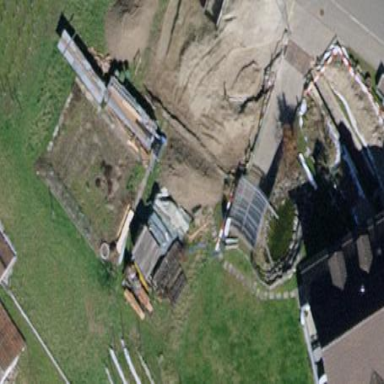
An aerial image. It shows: Pitched roof building.